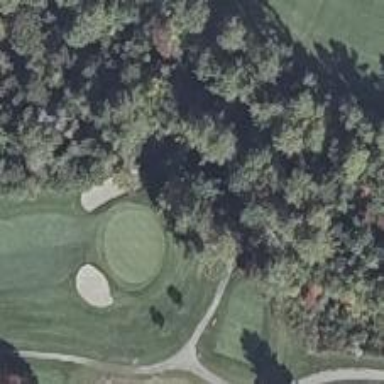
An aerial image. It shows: View of golf hole.